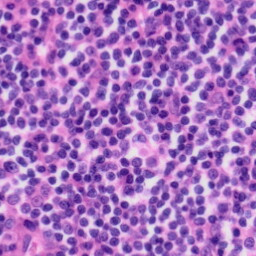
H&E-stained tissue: Tonsil